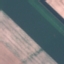
Land use / land cover class: AnnualCrop